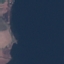
Land use / land cover: SeaLake